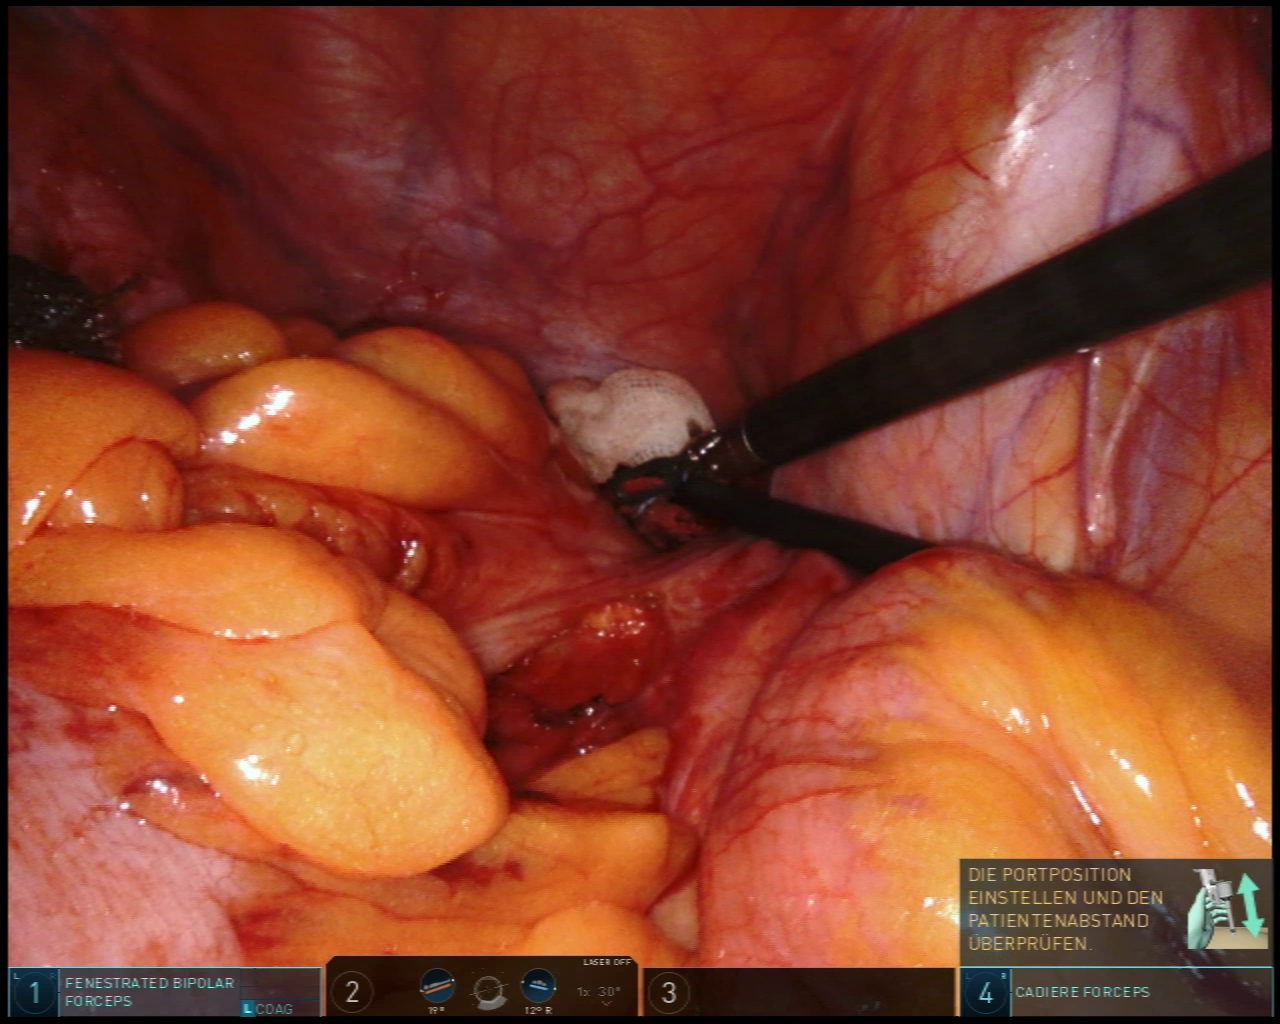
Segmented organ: small_intestine
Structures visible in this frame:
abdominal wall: yes
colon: yes
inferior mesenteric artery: no
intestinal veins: no
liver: no
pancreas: no
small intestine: yes
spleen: no
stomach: no
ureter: no
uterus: no
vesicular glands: no